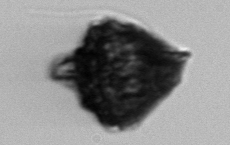
Label: Gonyaulax